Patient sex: M
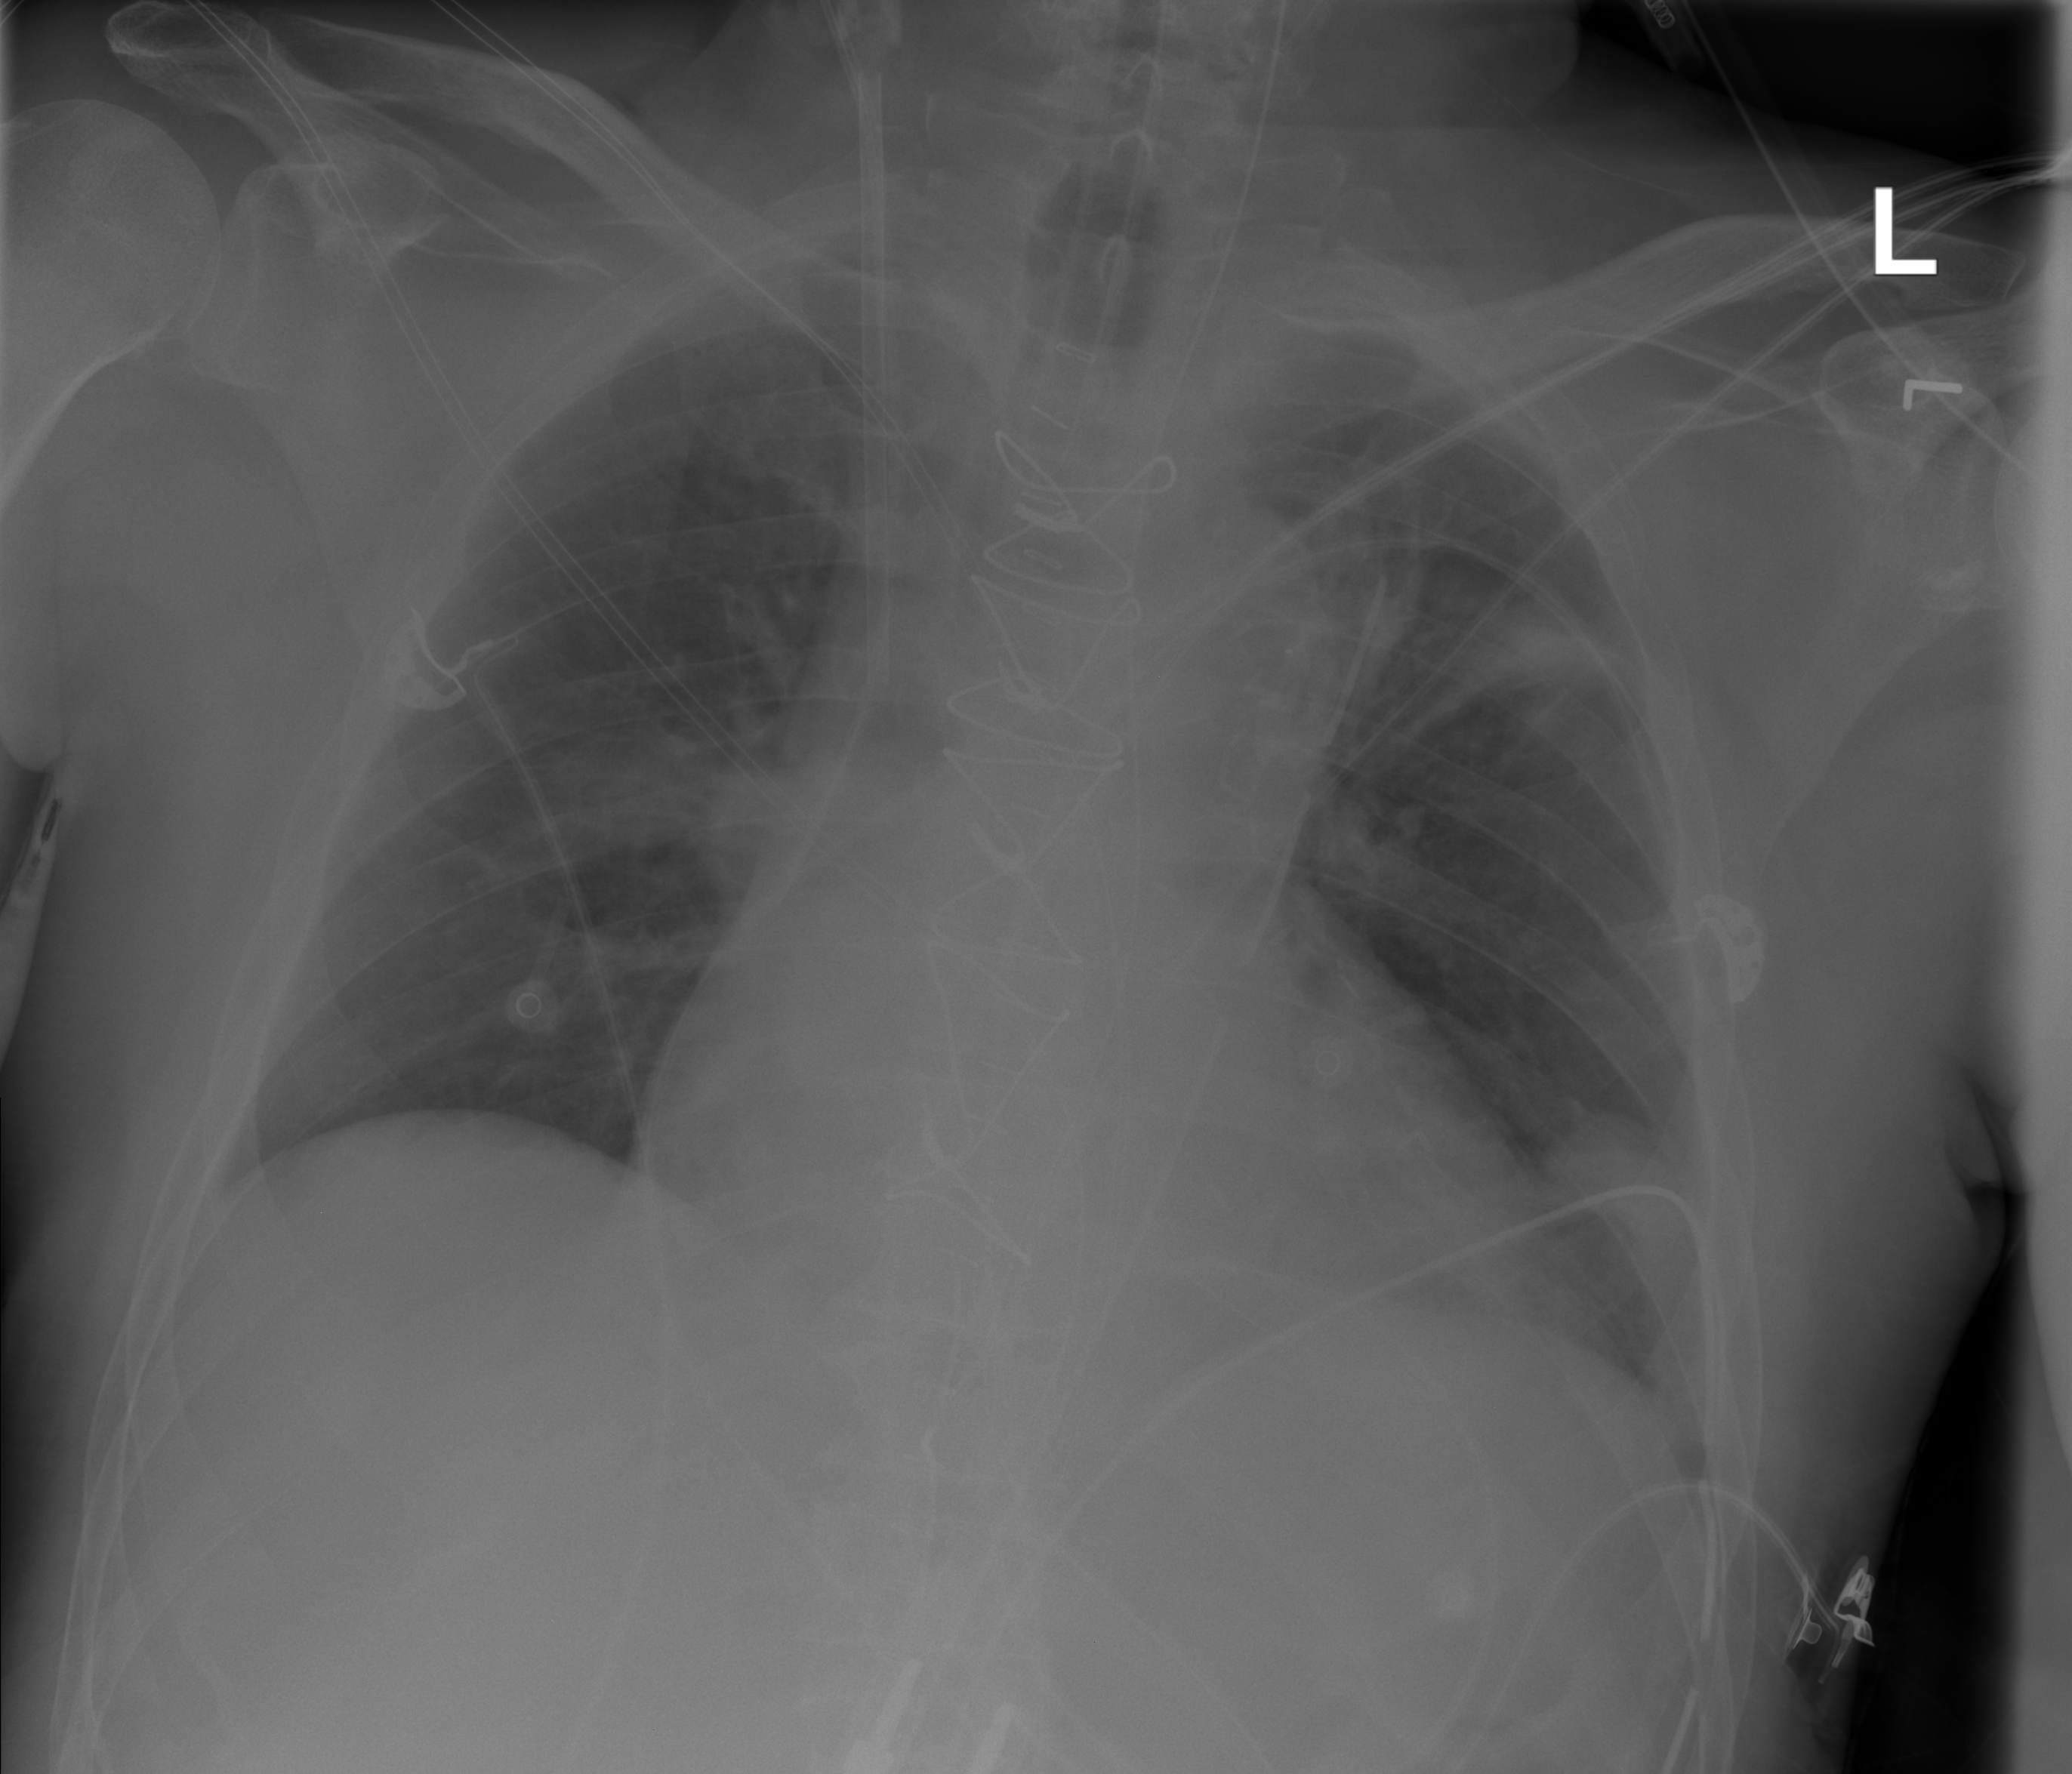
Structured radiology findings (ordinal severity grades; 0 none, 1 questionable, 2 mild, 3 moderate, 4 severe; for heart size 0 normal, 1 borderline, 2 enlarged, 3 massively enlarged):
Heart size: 2
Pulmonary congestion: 2
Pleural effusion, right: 0
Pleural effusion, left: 0
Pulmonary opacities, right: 2
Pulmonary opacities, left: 3
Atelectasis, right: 0
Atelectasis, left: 0